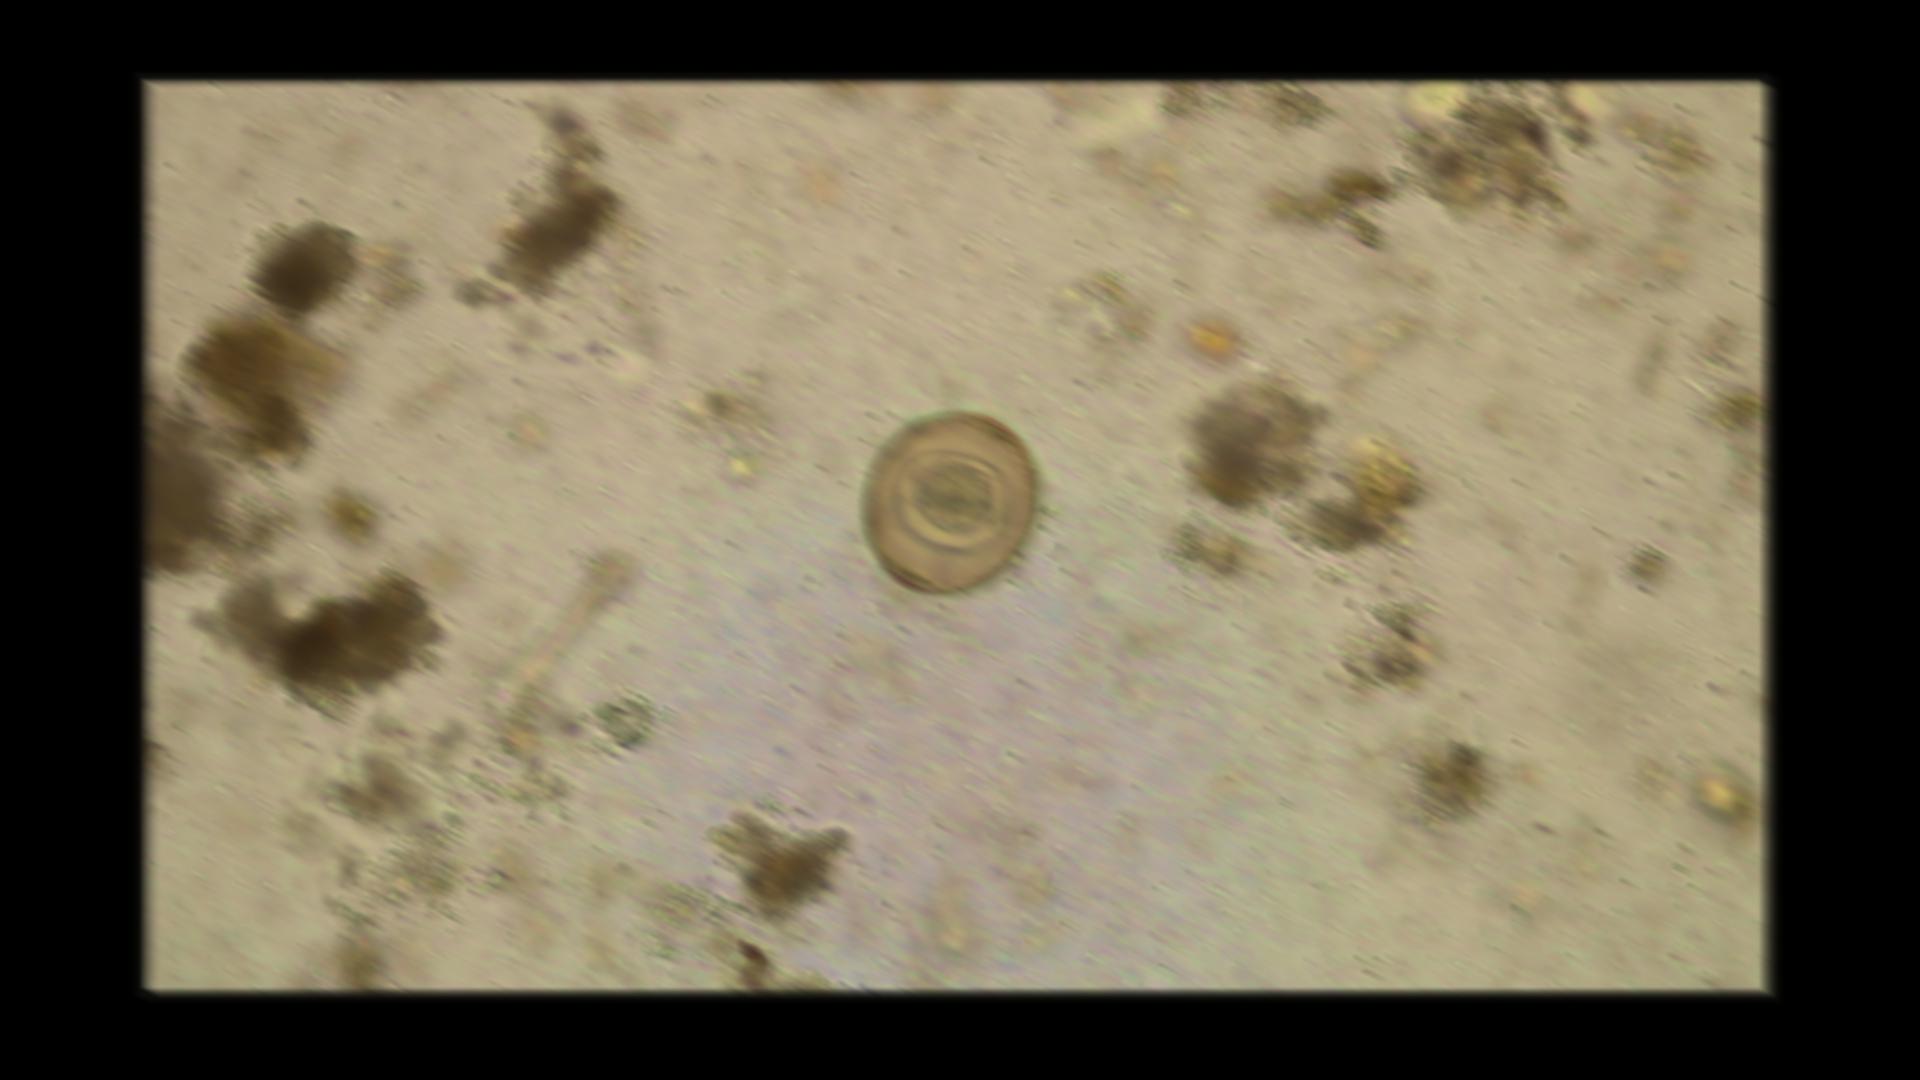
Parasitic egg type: Hymenolepis diminuta